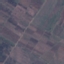
Label: PermanentCrop